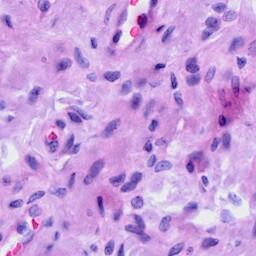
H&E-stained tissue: Cervix